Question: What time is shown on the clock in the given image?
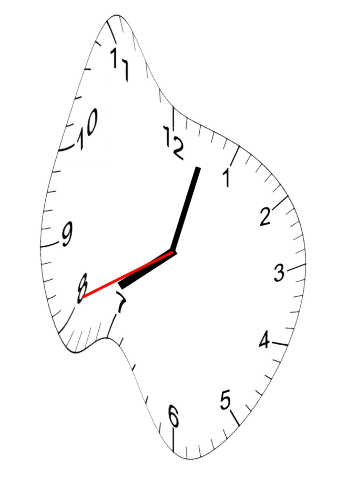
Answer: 08:02:41